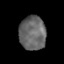
Tissue: prostate
Cell type: Epithelial cells
Senescence score: 0.314
Nuclear area (px): 883
Mean DAPI intensity: 103.501